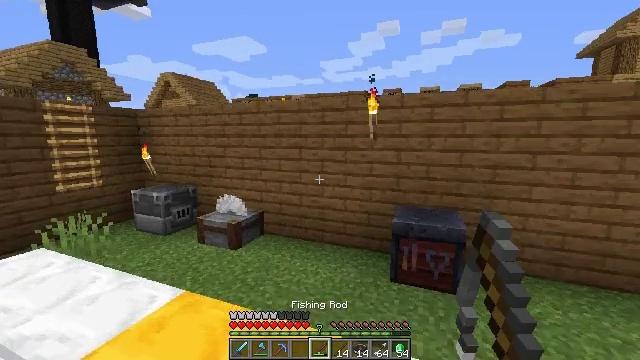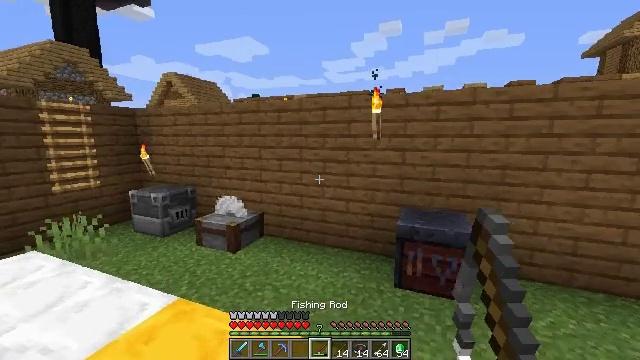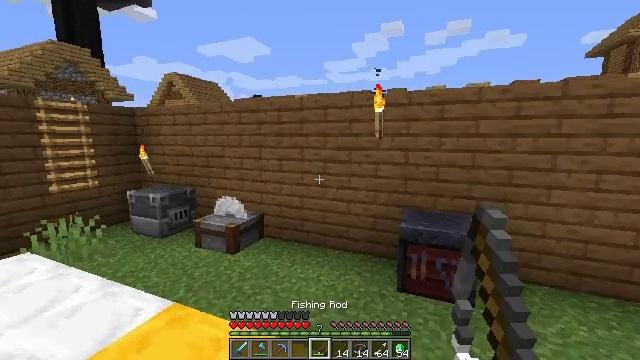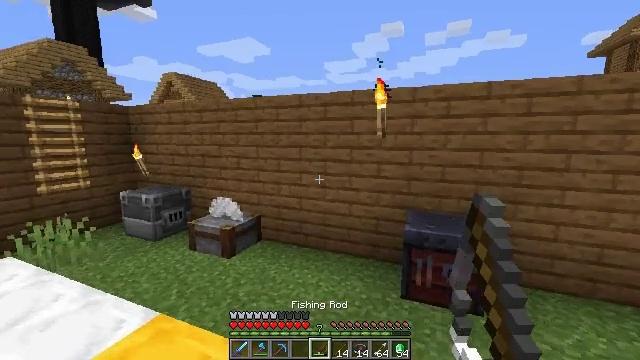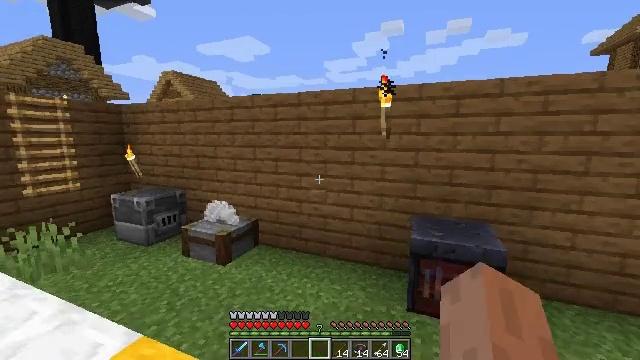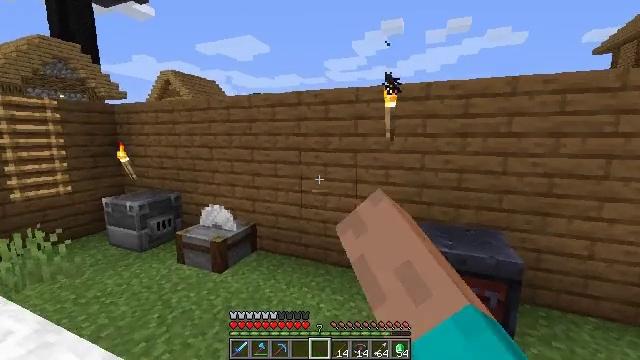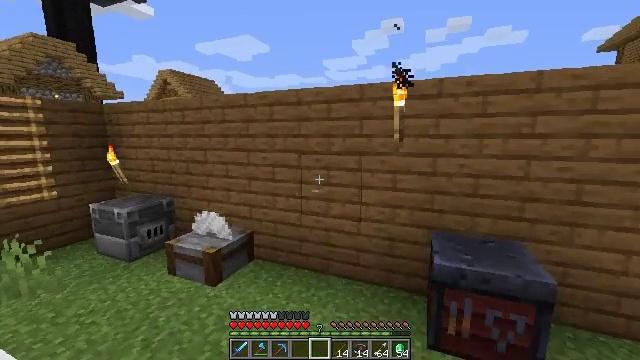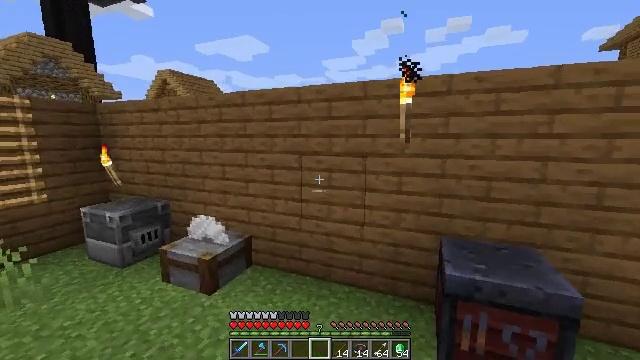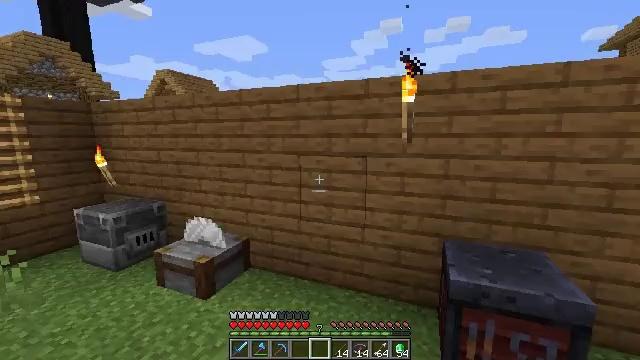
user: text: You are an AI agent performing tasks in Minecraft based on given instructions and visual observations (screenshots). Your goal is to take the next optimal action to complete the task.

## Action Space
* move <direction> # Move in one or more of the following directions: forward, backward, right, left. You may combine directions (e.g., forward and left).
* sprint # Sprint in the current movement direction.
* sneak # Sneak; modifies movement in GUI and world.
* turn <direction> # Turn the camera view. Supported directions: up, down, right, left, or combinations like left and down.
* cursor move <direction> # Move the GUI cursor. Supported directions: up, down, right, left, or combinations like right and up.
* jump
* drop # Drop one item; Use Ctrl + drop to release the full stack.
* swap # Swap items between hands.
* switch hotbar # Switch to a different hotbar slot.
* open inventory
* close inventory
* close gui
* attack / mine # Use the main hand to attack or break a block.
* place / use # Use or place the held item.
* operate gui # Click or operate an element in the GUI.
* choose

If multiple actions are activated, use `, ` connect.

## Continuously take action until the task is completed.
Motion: motion action
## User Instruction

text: Drop a fishing rod.
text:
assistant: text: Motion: move forward
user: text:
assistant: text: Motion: move forward
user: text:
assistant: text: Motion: move forward
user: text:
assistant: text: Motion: move forward, drop
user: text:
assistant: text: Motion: move forward, drop
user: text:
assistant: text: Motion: move forward, drop
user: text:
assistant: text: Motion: move forward
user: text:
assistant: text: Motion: no_op
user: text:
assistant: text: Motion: no_op